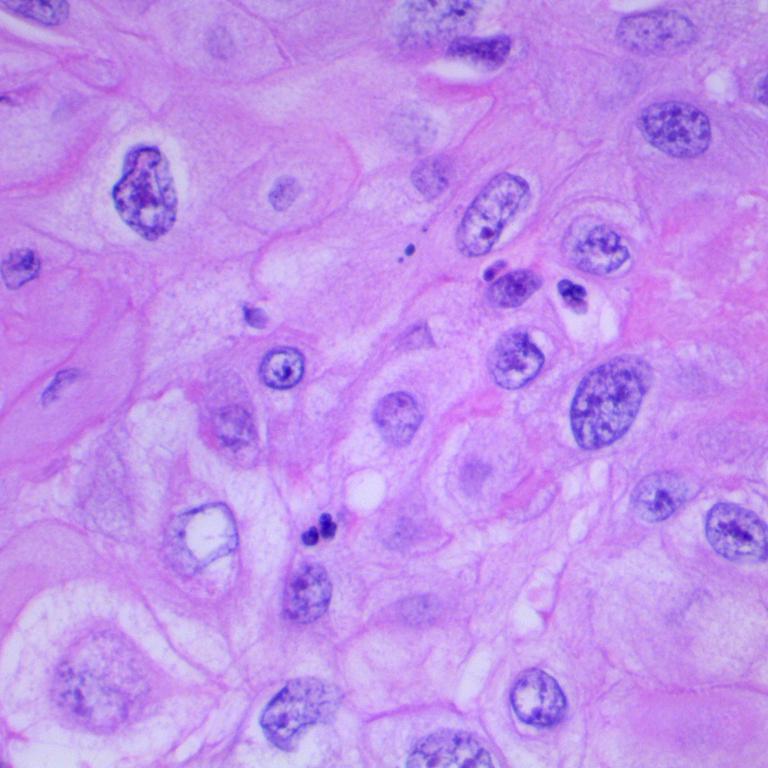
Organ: lung
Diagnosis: squamous carcinomas